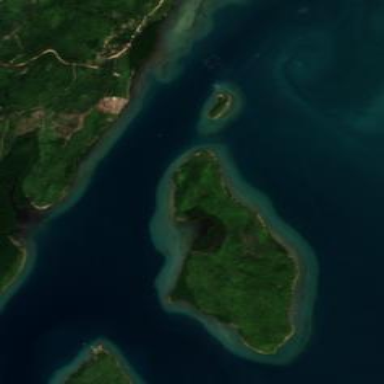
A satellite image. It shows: Island with natural coastline.